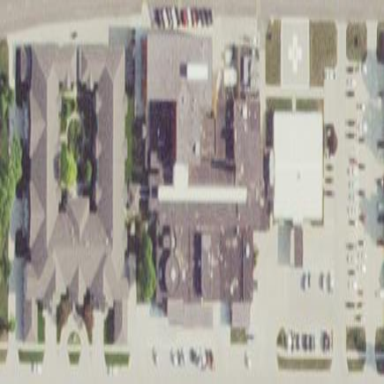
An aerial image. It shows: Healthcare facility identified as hospital.